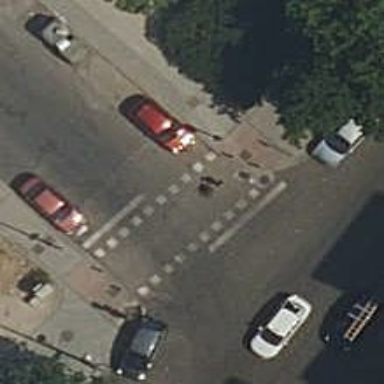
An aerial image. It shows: Zebra crossing with traffic signals.